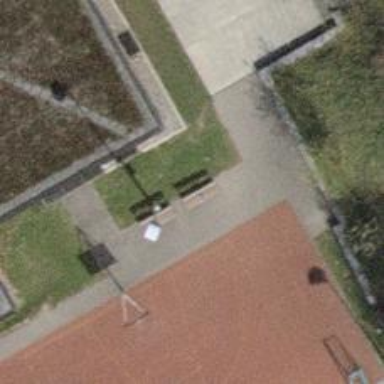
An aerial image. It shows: Bench.